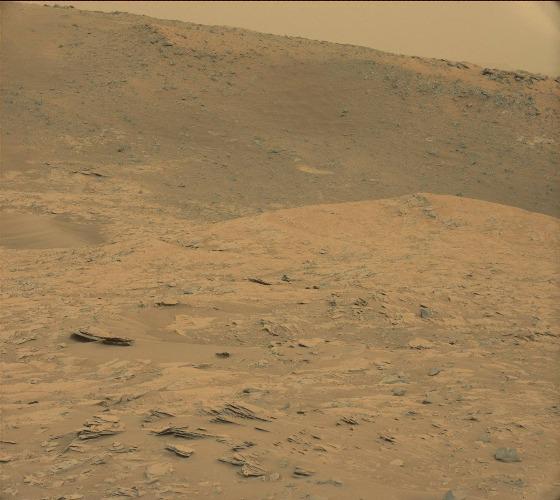
Terrain classes present: Bedrock, Gravel / Sand / Soil, Rock, Sky / Distant Mountains